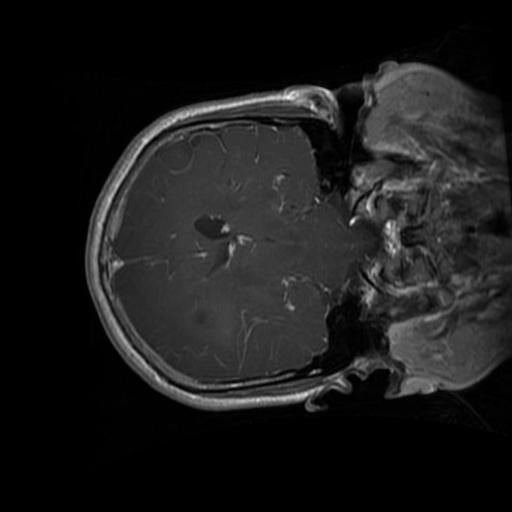
Label: brain_glioma